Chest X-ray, PA view. Patient: 25 years old, sex M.
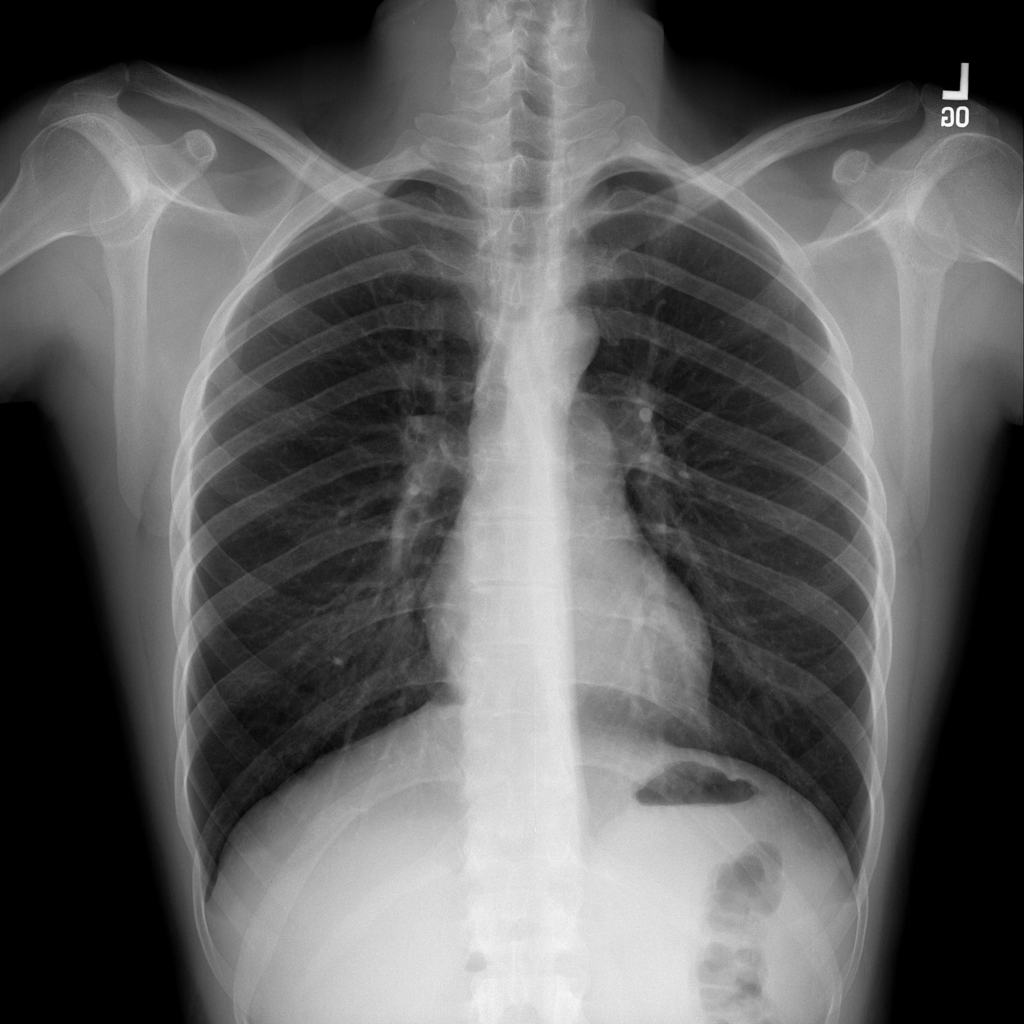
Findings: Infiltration